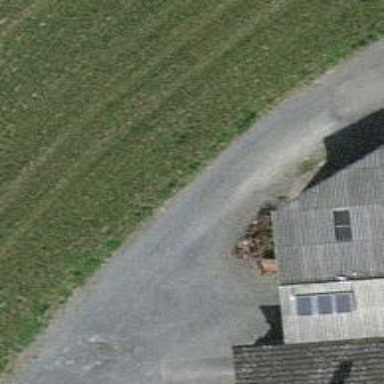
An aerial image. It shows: Unpaved driveway with service road designation.